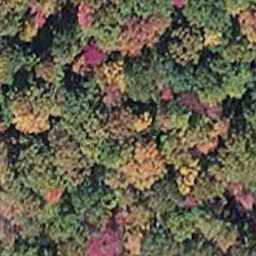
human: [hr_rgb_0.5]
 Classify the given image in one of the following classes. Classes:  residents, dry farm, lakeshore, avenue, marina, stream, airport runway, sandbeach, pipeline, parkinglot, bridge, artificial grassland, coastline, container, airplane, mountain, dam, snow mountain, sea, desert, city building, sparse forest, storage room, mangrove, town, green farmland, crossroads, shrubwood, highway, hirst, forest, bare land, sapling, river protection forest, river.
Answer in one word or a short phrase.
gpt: mangrove